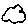
Label: cloud